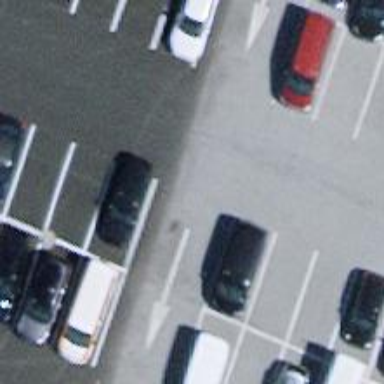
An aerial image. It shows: Parking aisle designated as service road.